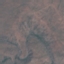
Land use / land cover: HerbaceousVegetation